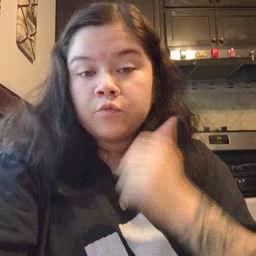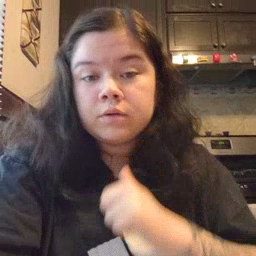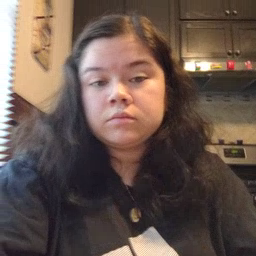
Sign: every